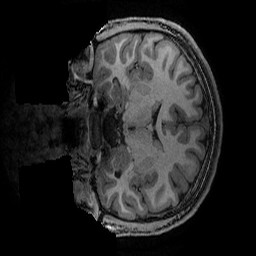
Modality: T1w
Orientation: coronal
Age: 16
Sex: male
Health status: ill
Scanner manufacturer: ge
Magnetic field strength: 3 T
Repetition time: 0.007664 s
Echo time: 0.00342 s